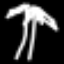
Label: palm tree